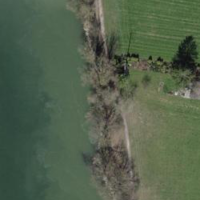
EUNIS habitat code: 52
Species observed at this site:
Calopteryx splendens